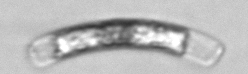
Label: Guinardia_striata